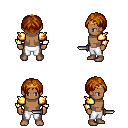
a pixel art fantasy rpg character, male body template, human, dark skin, gold arm armor, white pants, brunette parted hairstyle, gold tiara, dagger, four views (front, back, left, right), 2x2 character sprite sheet, small pixel art, hard edges, no anti-aliasing